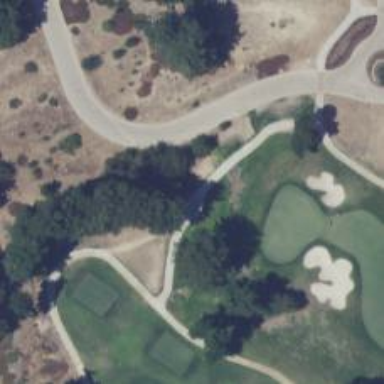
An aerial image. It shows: Service road designated as golf cart path.